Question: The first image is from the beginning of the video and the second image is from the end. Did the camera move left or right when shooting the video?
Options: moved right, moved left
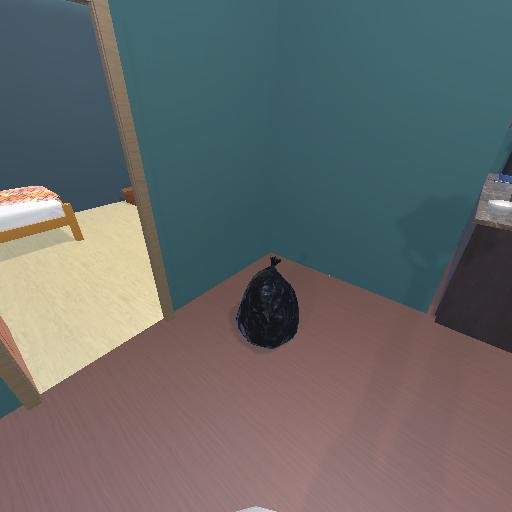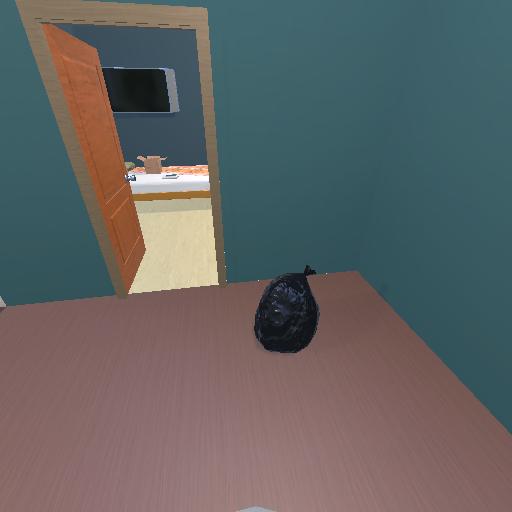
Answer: moved right